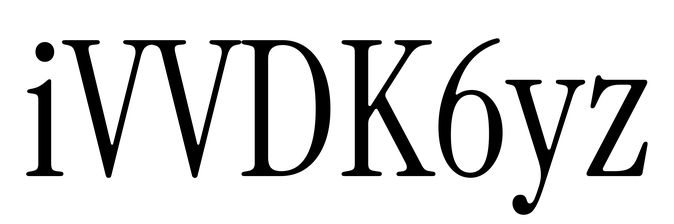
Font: InstrumentSerif-Regular